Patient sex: M
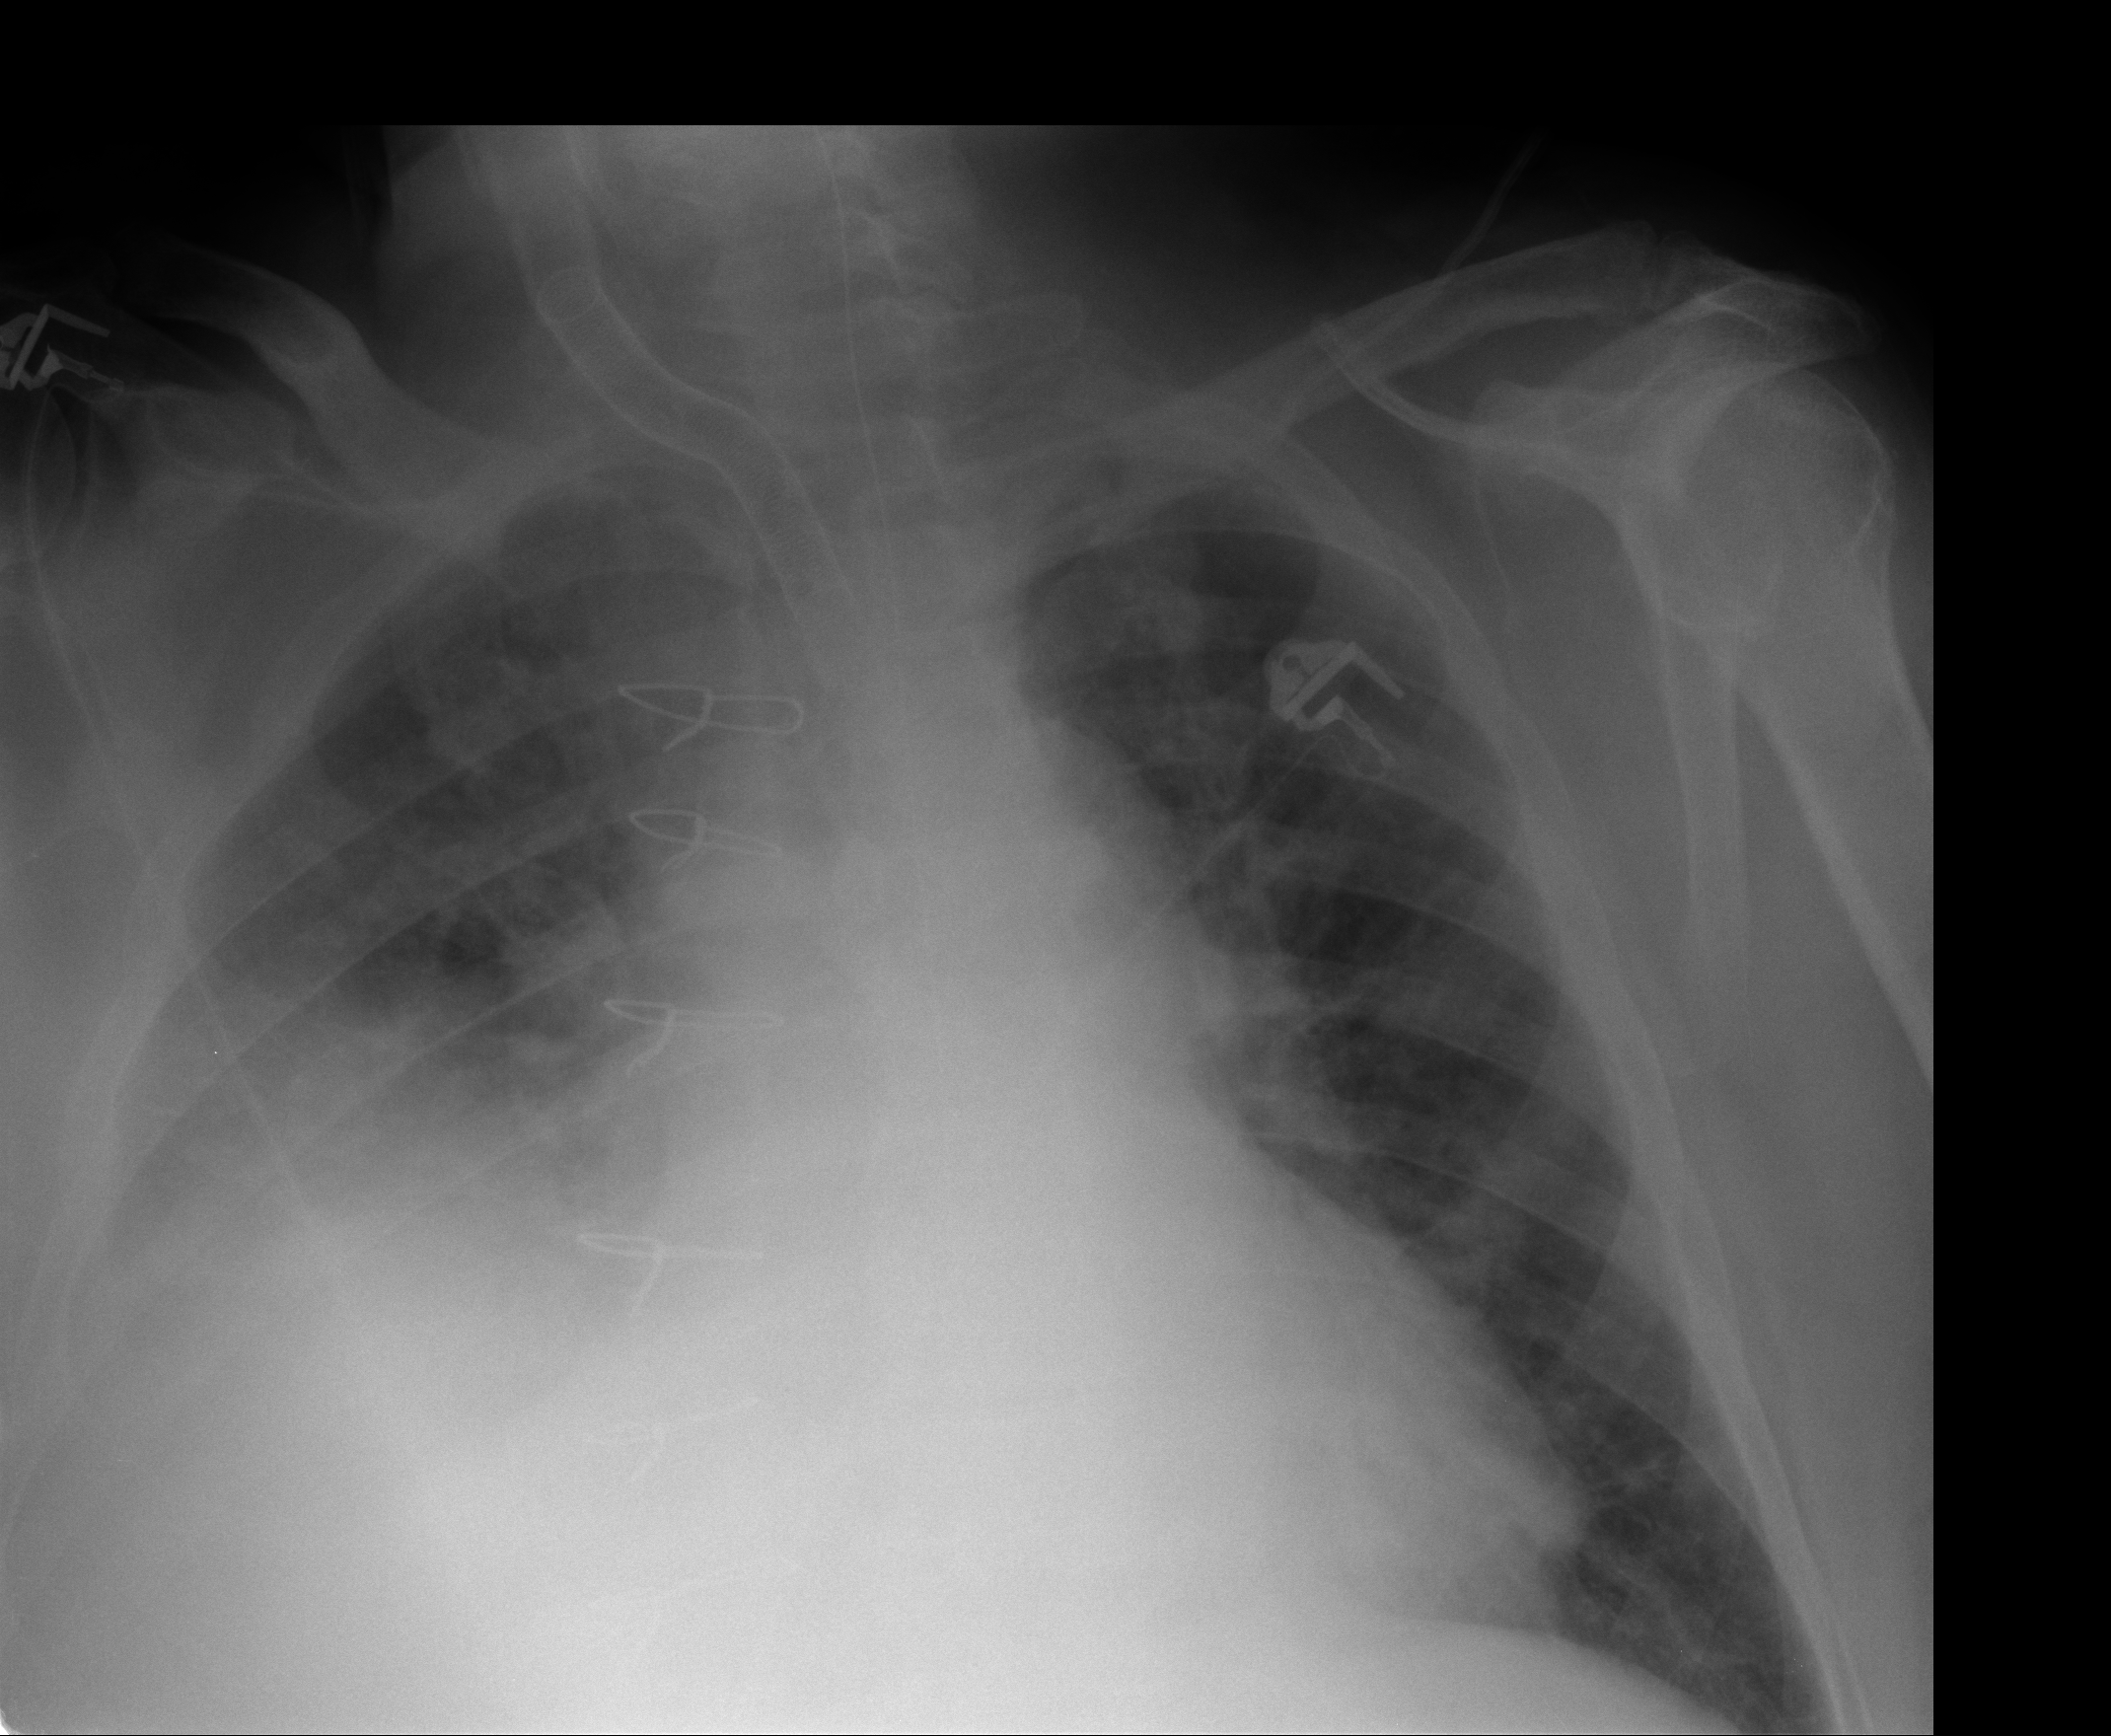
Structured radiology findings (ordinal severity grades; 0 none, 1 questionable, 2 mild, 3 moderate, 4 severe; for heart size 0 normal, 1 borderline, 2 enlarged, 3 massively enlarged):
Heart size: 2
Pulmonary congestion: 2
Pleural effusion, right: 3
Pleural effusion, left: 0
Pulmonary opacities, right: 2
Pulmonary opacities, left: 0
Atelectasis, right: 3
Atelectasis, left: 0